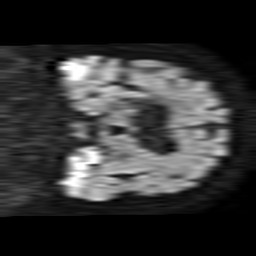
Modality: TRACE
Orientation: coronal
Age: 65
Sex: female
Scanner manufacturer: philips
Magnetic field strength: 1.5 T
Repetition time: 3.393 s
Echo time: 0.06922 s